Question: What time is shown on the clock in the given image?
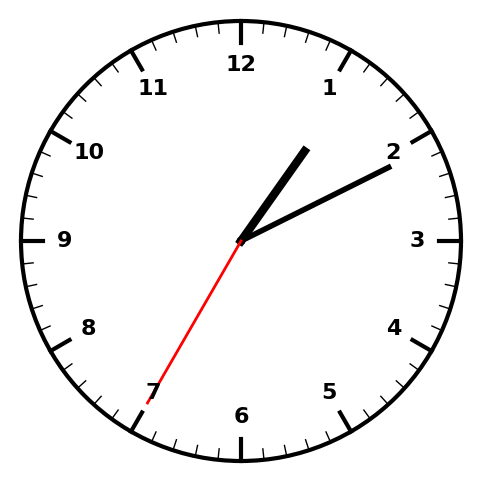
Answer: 01:10:35